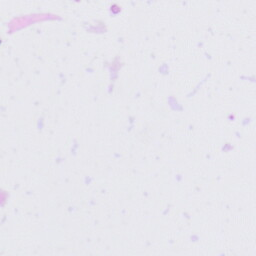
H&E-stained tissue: Tonsil